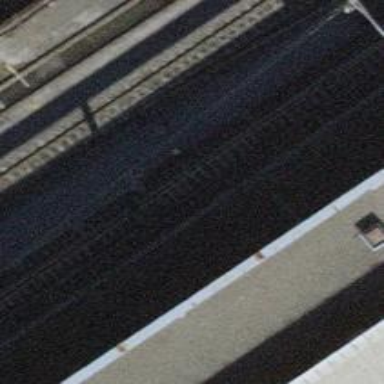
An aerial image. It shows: Railway switch.